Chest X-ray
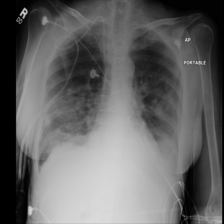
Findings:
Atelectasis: negative
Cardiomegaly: negative
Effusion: positive
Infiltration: negative
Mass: negative
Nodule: negative
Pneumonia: negative
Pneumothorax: negative
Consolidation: negative
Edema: negative
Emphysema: negative
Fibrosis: negative
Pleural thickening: negative
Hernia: negative